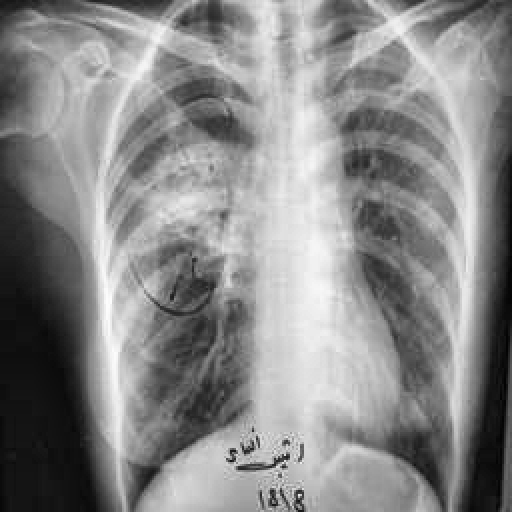
Finding: TUBERCULOSIS